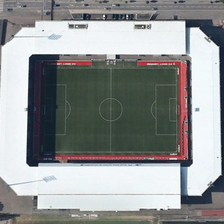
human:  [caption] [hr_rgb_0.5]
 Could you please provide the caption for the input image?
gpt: there is a white stadium as well as two other sports fields at a corner of the t junction .

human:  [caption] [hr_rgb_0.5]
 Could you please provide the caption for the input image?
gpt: there is a white stadium as well as two other sports fields at a corner of the t junction .

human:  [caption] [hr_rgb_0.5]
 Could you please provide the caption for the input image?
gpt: it is a squared soccer stadium with white roof which is casting shadow on the playground .

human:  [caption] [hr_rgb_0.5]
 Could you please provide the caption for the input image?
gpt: there is a white stadium as well as two other sports fields at a corner of the t junction .

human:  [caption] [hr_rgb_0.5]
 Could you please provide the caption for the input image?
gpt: a football field is in an almost rectangular stadium near a road with cars .